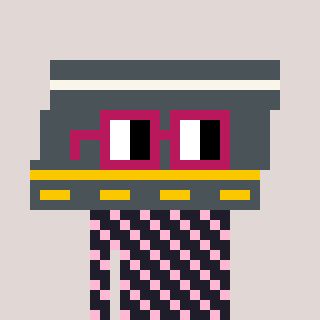
a pixel art character with square dark red glasses, a road-shaped head and a grayscale-colored body on a warm background